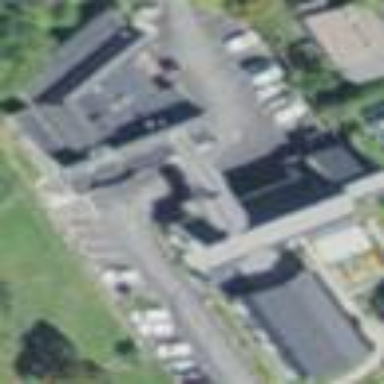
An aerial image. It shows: Nursing home building.